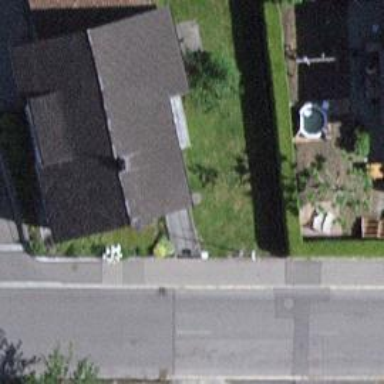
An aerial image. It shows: Detached building.